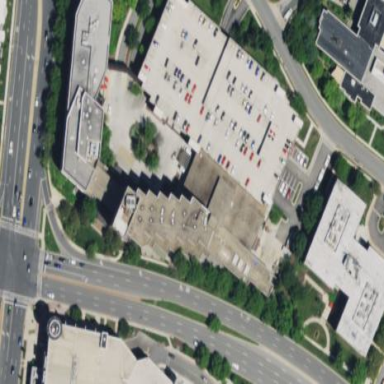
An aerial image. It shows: Multi-storey parking garage.